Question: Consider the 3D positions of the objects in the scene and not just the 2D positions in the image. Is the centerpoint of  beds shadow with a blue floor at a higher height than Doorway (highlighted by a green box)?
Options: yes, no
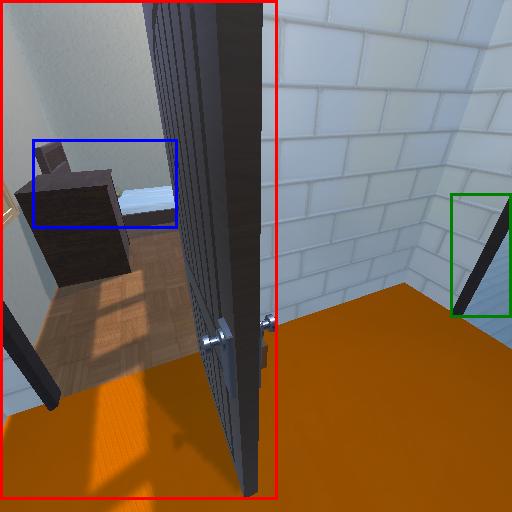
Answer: yes